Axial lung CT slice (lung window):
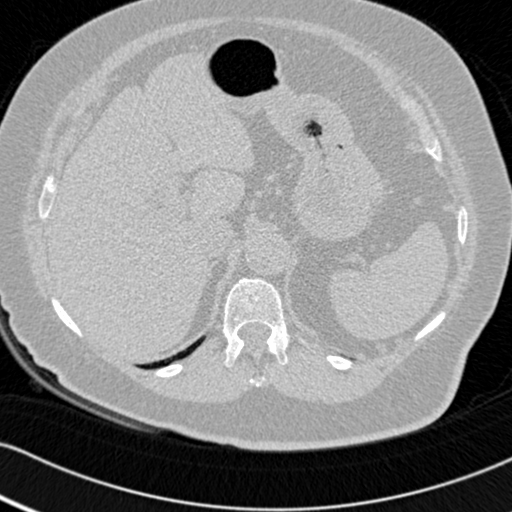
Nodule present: no